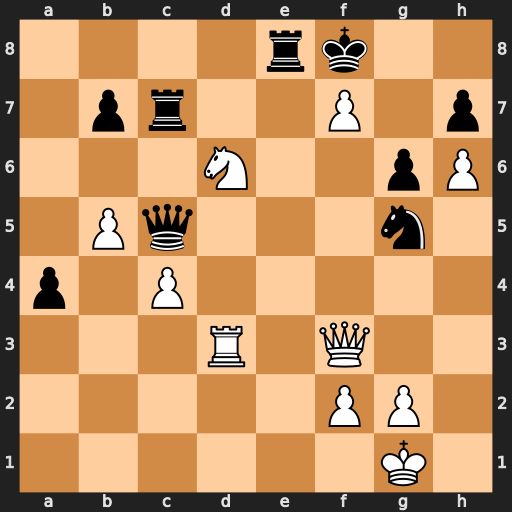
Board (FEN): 4rk2/1pr2P1p/3N2pP/1Pq3n1/p1P5/3R1Q2/5PP1/6K1
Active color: w
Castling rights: -
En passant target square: -
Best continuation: fxe8=Q#